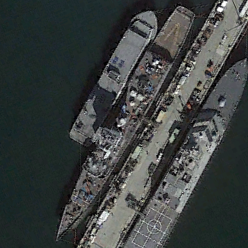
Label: cruiser